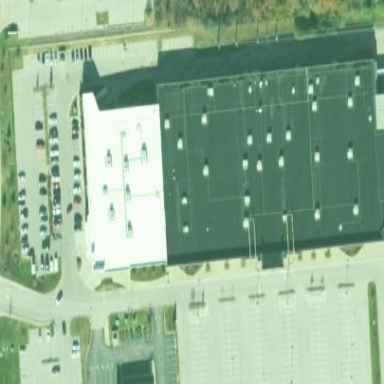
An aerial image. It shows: Retail building.